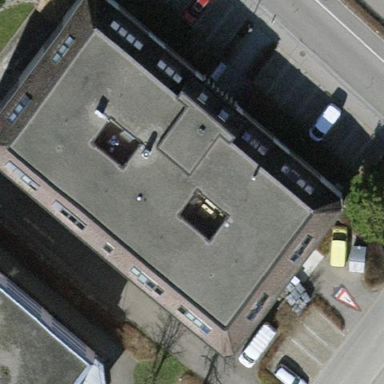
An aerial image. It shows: Commercial building.